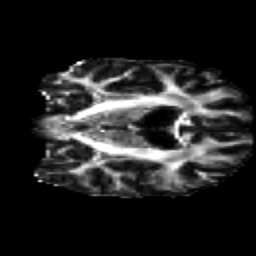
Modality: FA
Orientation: coronal
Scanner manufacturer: ge
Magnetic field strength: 3 T
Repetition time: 8.8 s
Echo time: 0.085 s